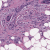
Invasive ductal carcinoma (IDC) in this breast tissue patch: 1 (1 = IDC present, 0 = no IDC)